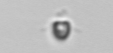
Label: Pyramimonas